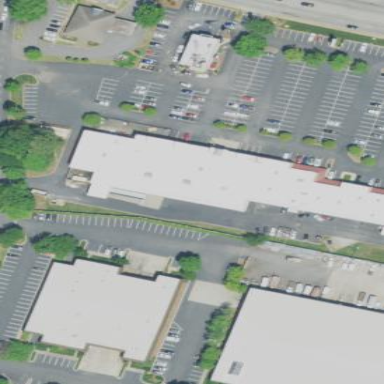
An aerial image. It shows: Retail building.